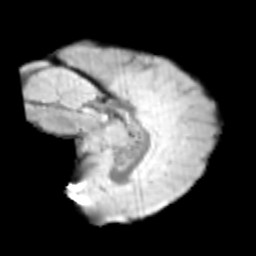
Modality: T2w
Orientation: sagittal
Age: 11
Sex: male
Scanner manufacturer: siemens
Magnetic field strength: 3 T
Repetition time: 3.8 s
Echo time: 0.07 s